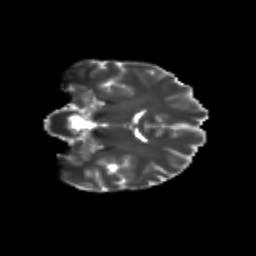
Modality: T2w
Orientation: coronal
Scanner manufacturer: siemens
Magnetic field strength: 3 T
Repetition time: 9.2 s
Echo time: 0.084 s